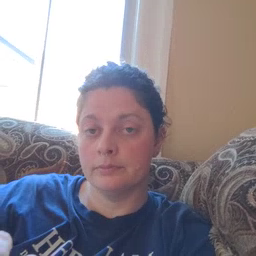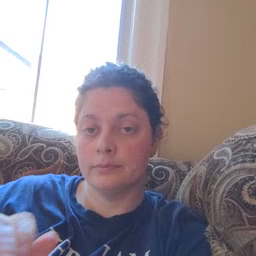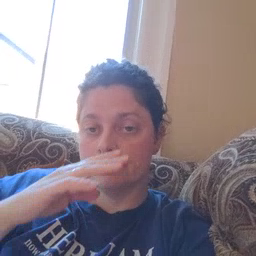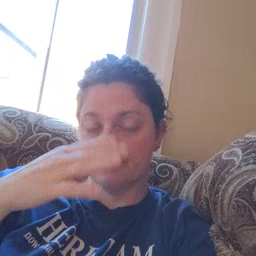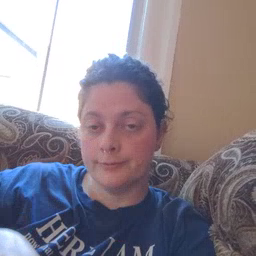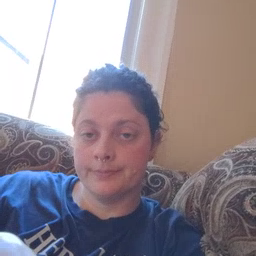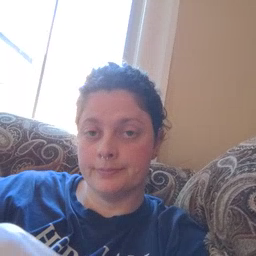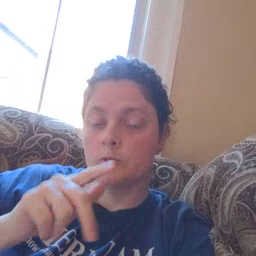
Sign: elephant